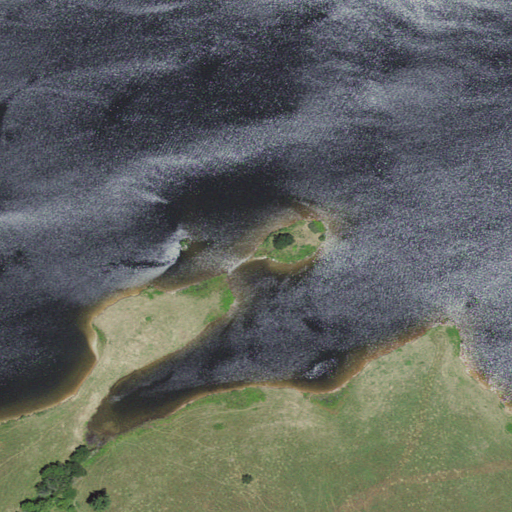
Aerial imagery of island in Virginia named Rock Island containing open water, pasture, and grassland